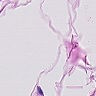
Metastatic tissue present: no